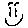
Label: smiley face